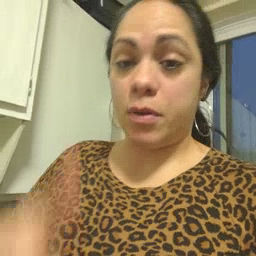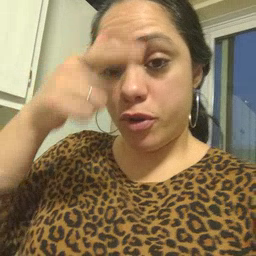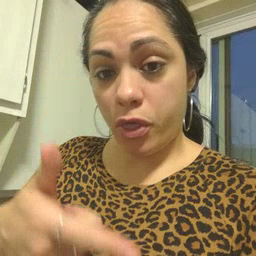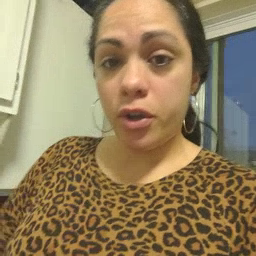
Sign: brother